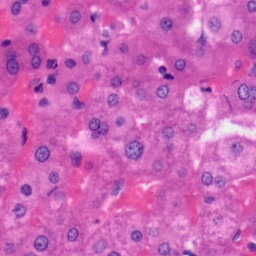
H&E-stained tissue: Liver